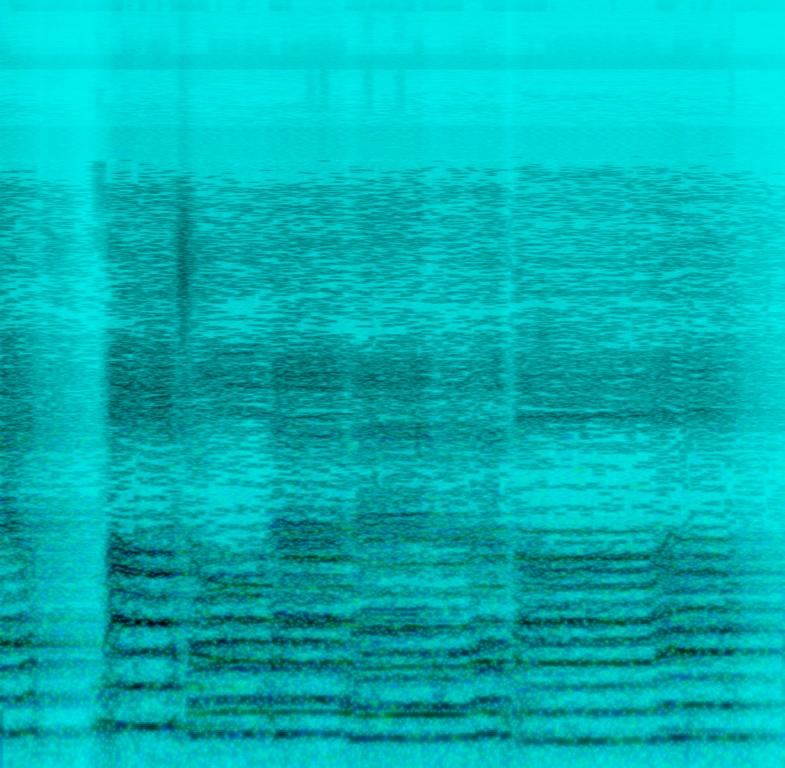
This is a military anthem sung by male voices in the French language. The choir sings in a grave but determined manner, implying a feeling of perseverance. There are no instruments. This piece could be used in parades or historical content related to the French army.